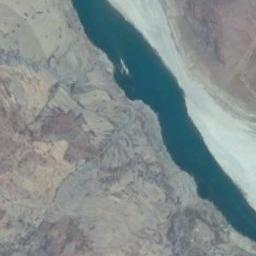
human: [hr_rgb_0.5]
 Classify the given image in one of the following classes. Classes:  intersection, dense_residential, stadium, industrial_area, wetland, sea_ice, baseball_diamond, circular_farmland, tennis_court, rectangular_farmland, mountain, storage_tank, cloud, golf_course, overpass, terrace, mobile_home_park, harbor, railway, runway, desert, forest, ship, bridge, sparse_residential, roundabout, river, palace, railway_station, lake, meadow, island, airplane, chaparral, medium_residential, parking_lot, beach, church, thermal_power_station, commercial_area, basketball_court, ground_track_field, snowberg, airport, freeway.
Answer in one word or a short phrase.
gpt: river